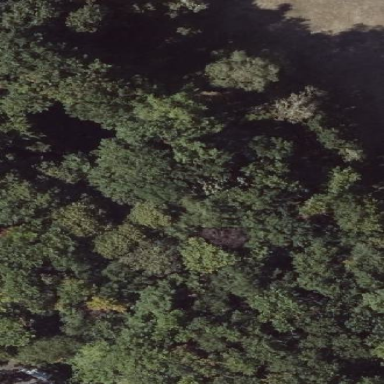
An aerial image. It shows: Mixed woodland with various types of leaves.